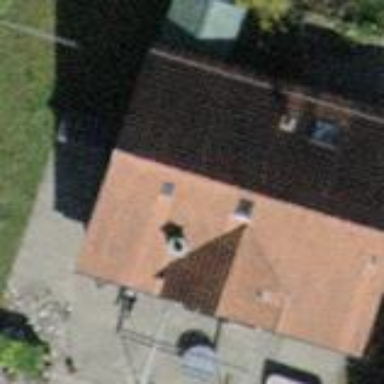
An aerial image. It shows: Building with tile roof.